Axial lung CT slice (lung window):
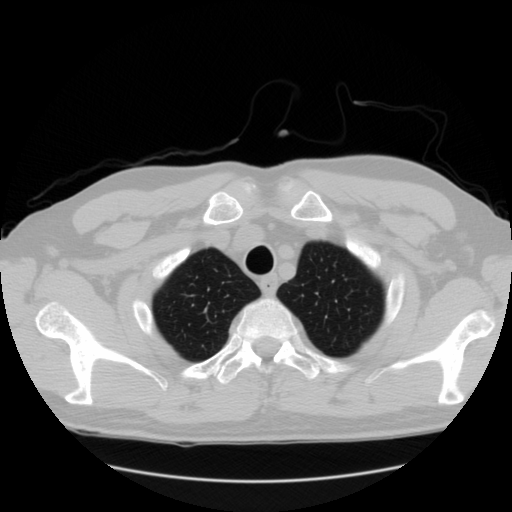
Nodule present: no